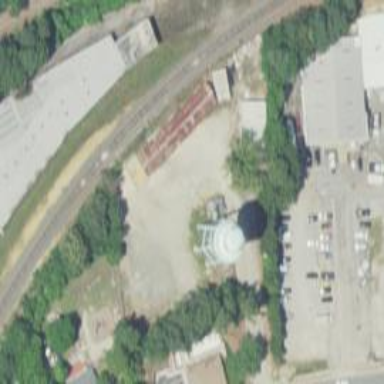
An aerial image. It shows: Water tower that is man-made.